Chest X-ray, AP view. Patient: 53 years old, sex M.
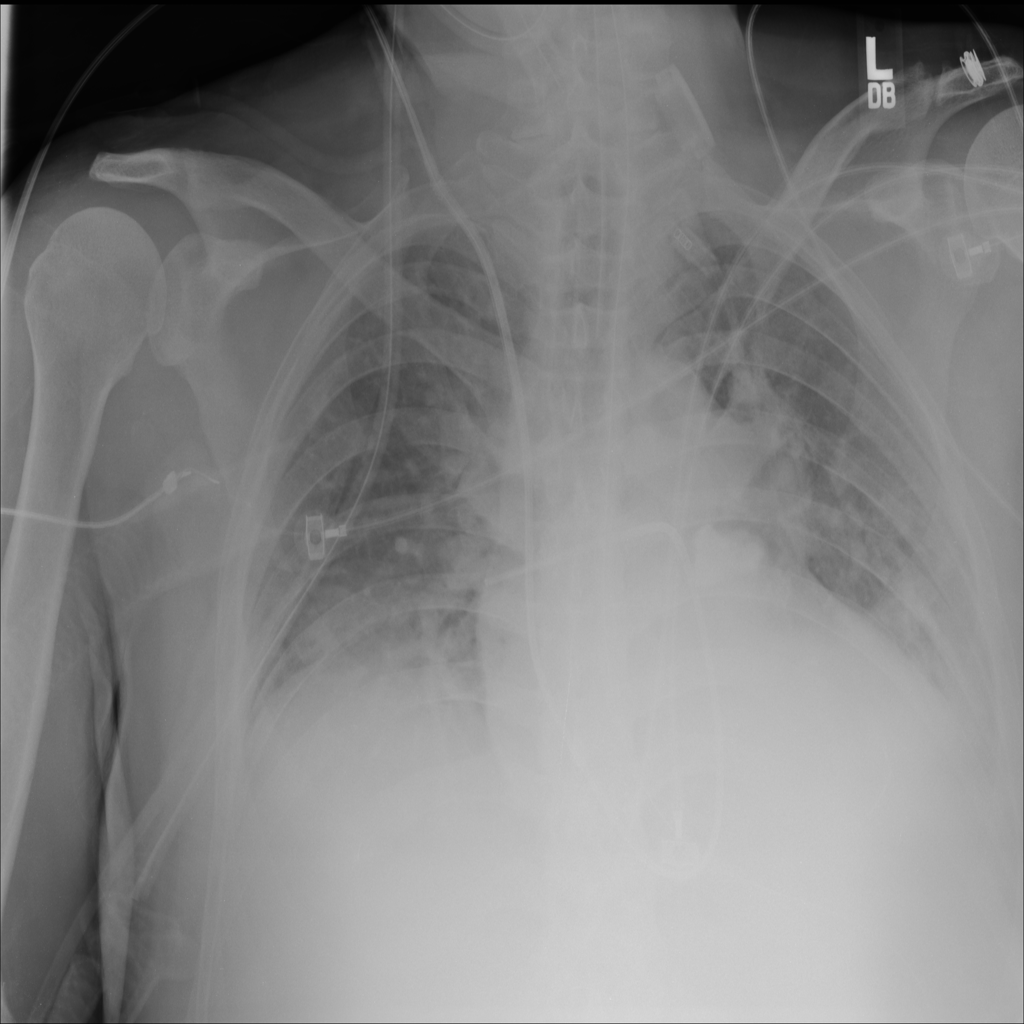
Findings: No Finding